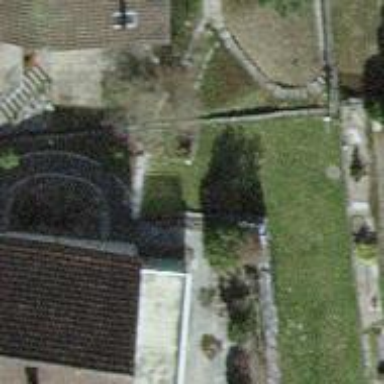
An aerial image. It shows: Detached building with gabled roof.